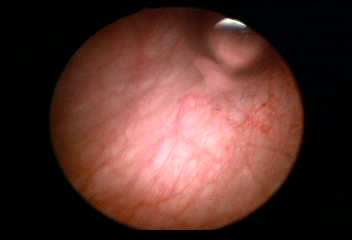
Modality: WLC
Class: Normal mucosa
Bladder cancer association: No